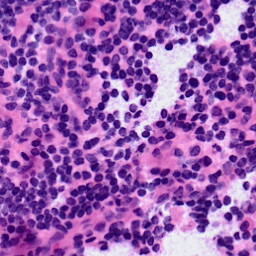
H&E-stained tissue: LymphNode